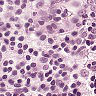
Metastatic tissue present: yes